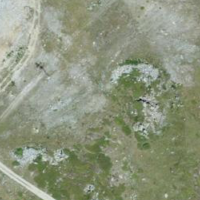
EUNIS habitat code: 26
Species observed at this site:
Marmota marmota